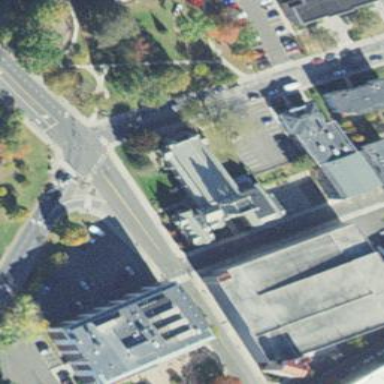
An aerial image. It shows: Building that serves as place of worship.